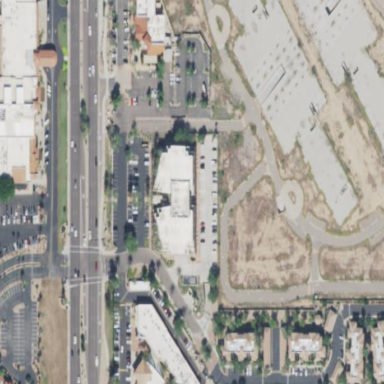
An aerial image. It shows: Commercial area.